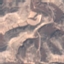
Land use / land cover class: HerbaceousVegetation